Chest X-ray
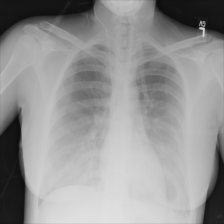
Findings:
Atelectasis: negative
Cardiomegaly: negative
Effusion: negative
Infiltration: negative
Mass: negative
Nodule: negative
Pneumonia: negative
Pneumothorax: negative
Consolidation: negative
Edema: negative
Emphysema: negative
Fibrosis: negative
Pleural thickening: negative
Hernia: negative